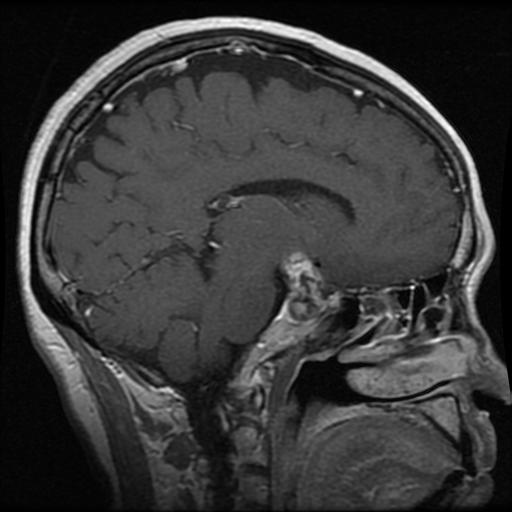
Label: pituitary